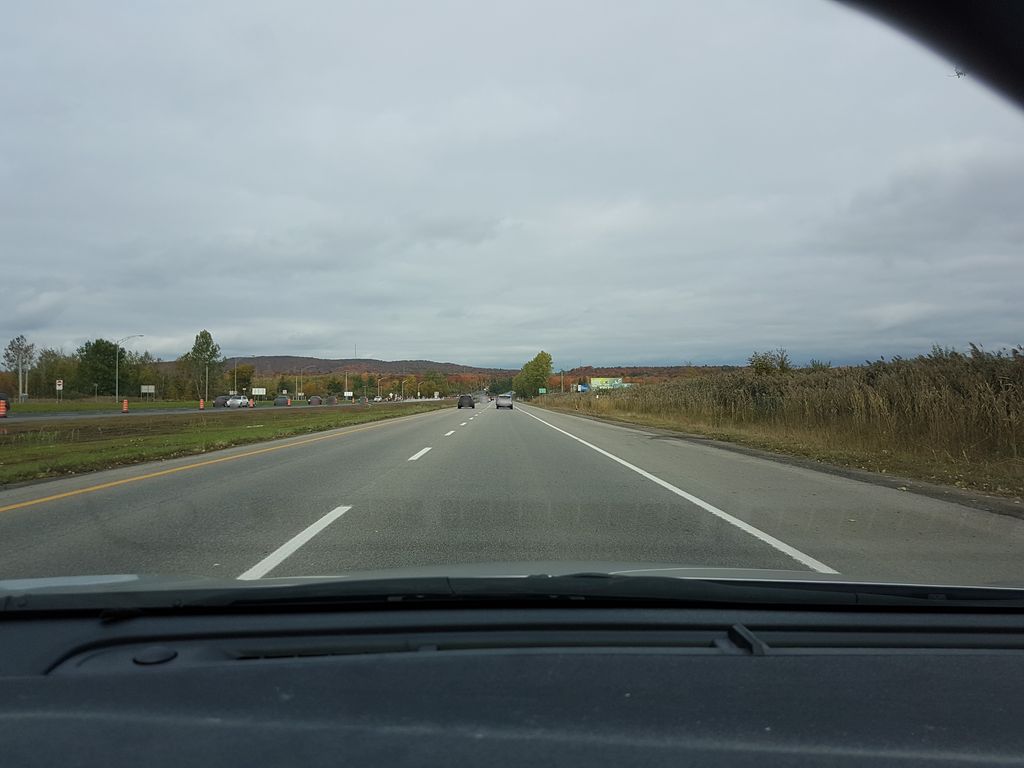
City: quebec_city